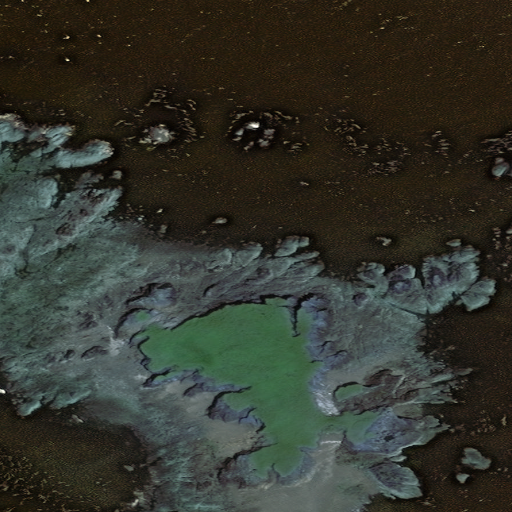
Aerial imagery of island in Alaska named Shag Island containing only unknown